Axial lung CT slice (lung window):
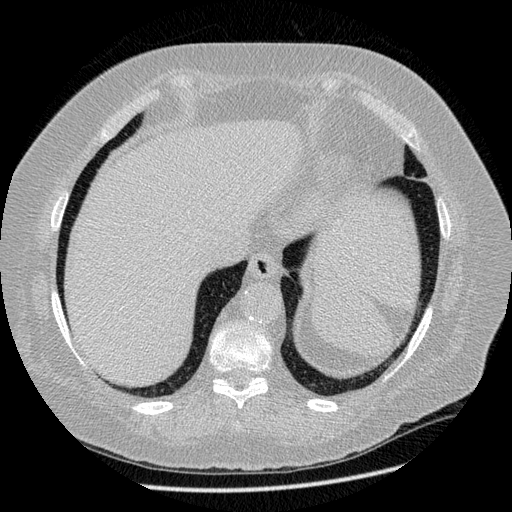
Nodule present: no